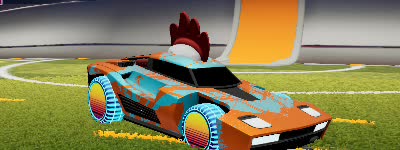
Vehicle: breakout